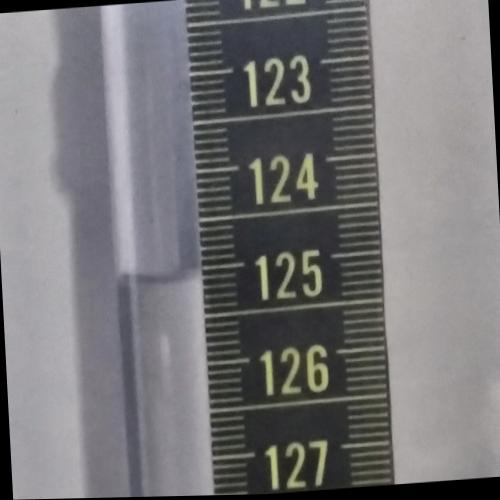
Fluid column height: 125.1 cm